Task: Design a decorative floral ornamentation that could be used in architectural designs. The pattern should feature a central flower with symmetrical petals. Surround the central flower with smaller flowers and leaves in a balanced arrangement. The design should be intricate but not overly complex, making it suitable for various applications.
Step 443:
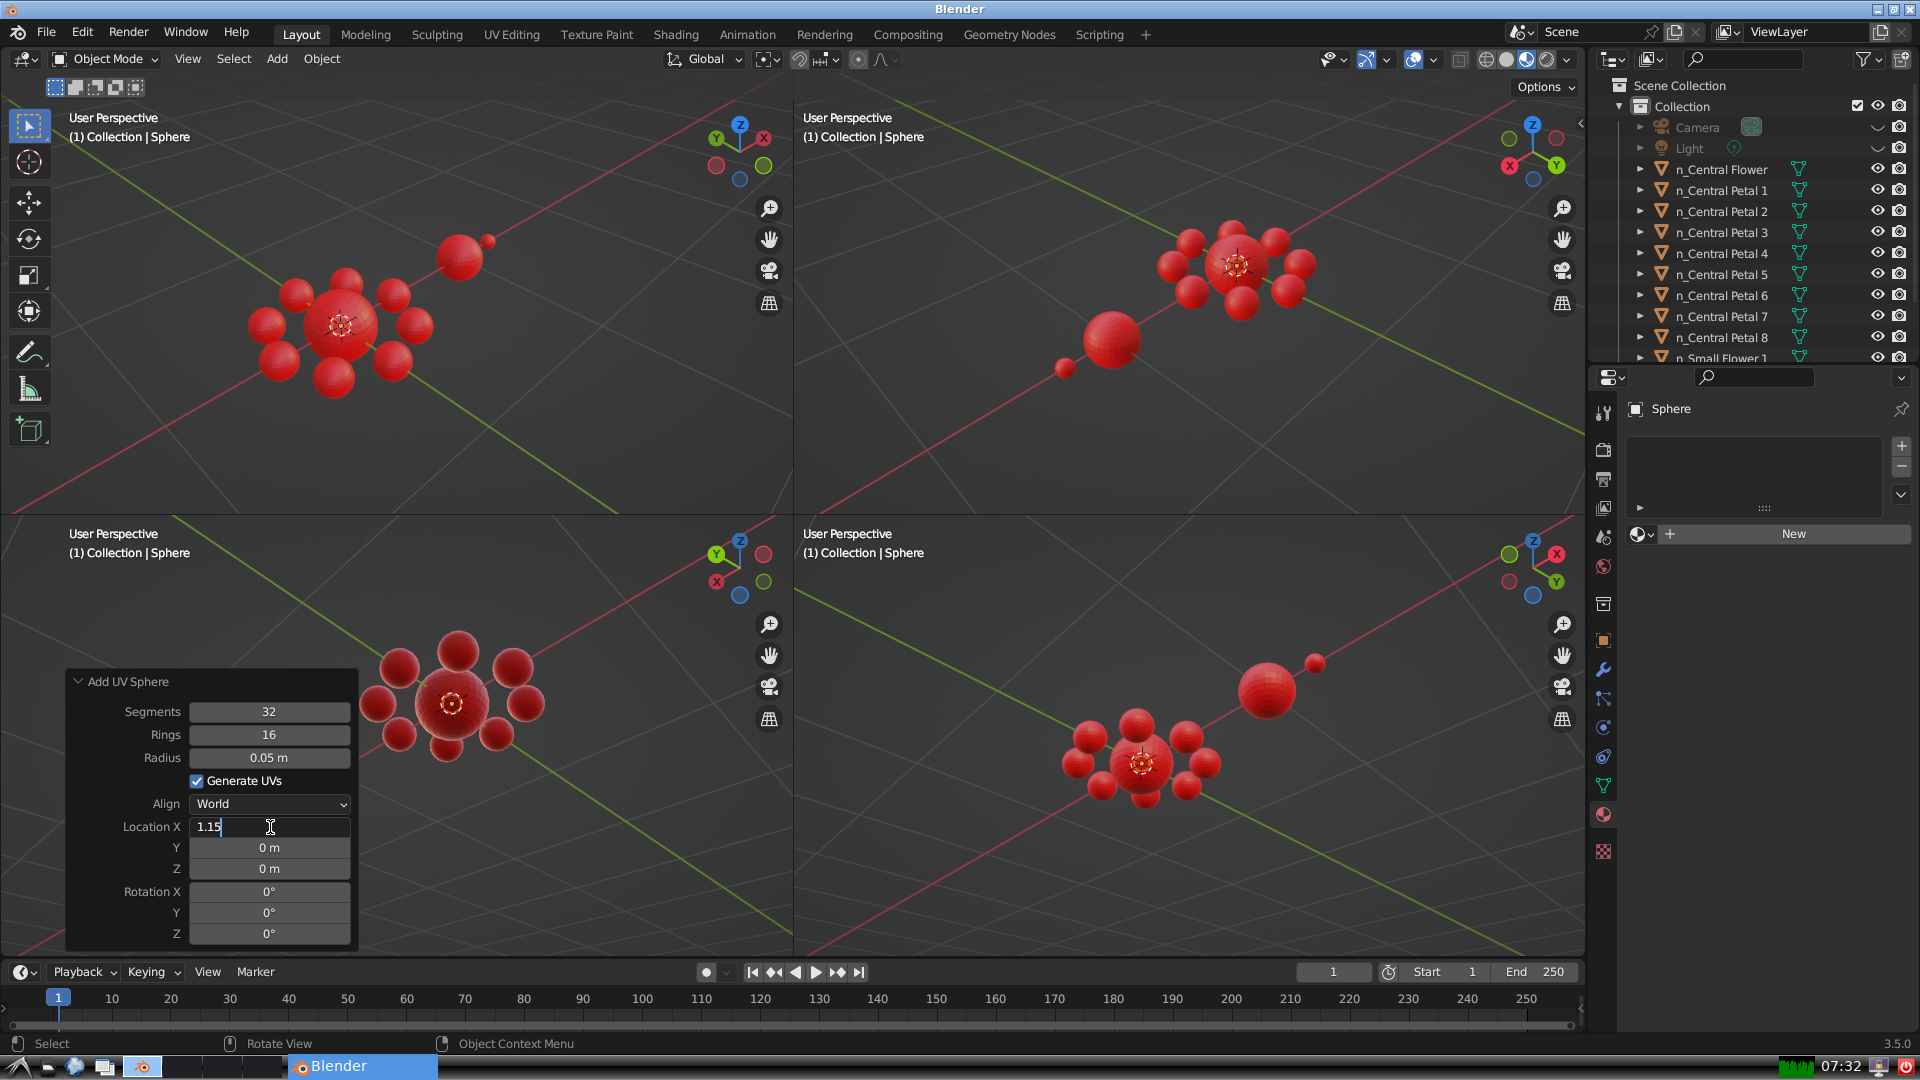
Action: {"key_press": ['Return']}